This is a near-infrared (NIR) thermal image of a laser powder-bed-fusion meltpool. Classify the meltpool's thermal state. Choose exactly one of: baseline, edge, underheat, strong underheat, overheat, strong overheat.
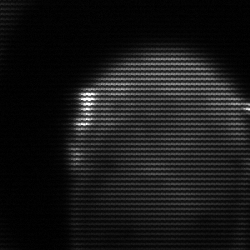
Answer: edge